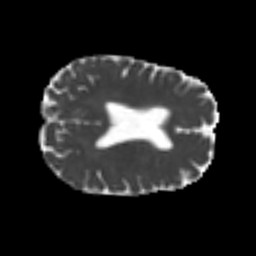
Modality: MD
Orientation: axial
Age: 60
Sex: female
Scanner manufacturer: siemens
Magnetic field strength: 3 T
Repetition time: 4.999 s
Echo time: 0.07946 s